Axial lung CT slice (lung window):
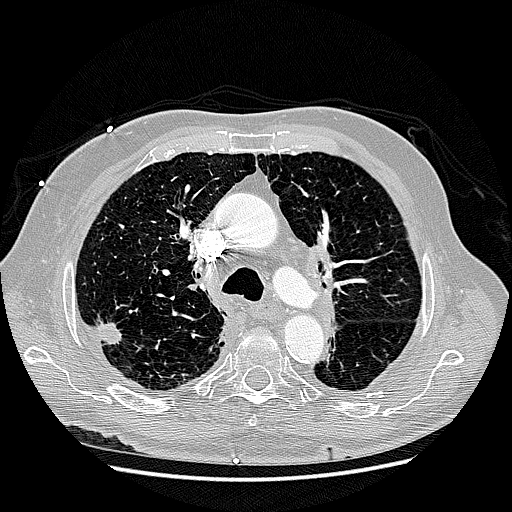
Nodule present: yes
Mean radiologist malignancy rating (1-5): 4.667